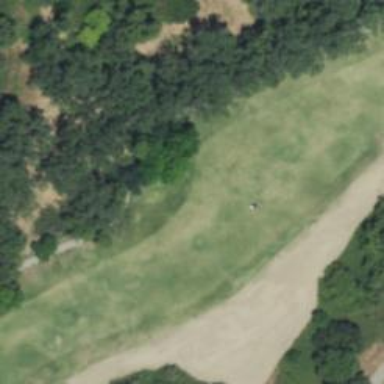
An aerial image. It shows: View of golf hole.